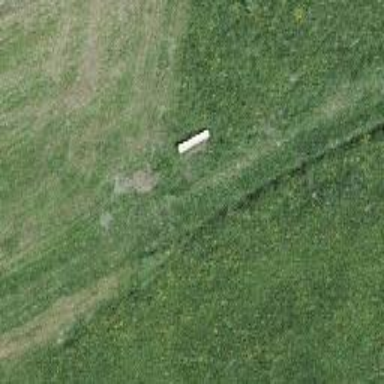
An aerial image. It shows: Brown bench.